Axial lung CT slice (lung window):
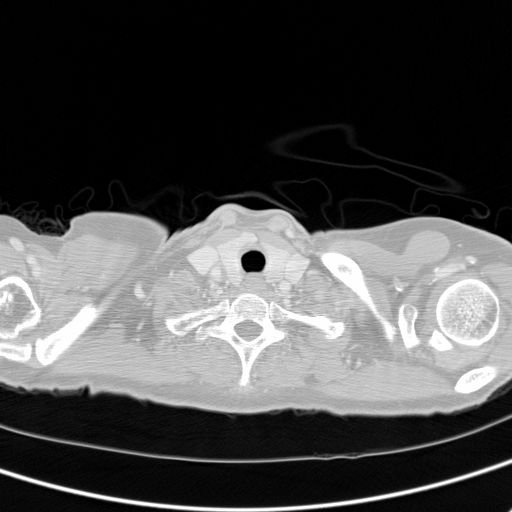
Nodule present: no